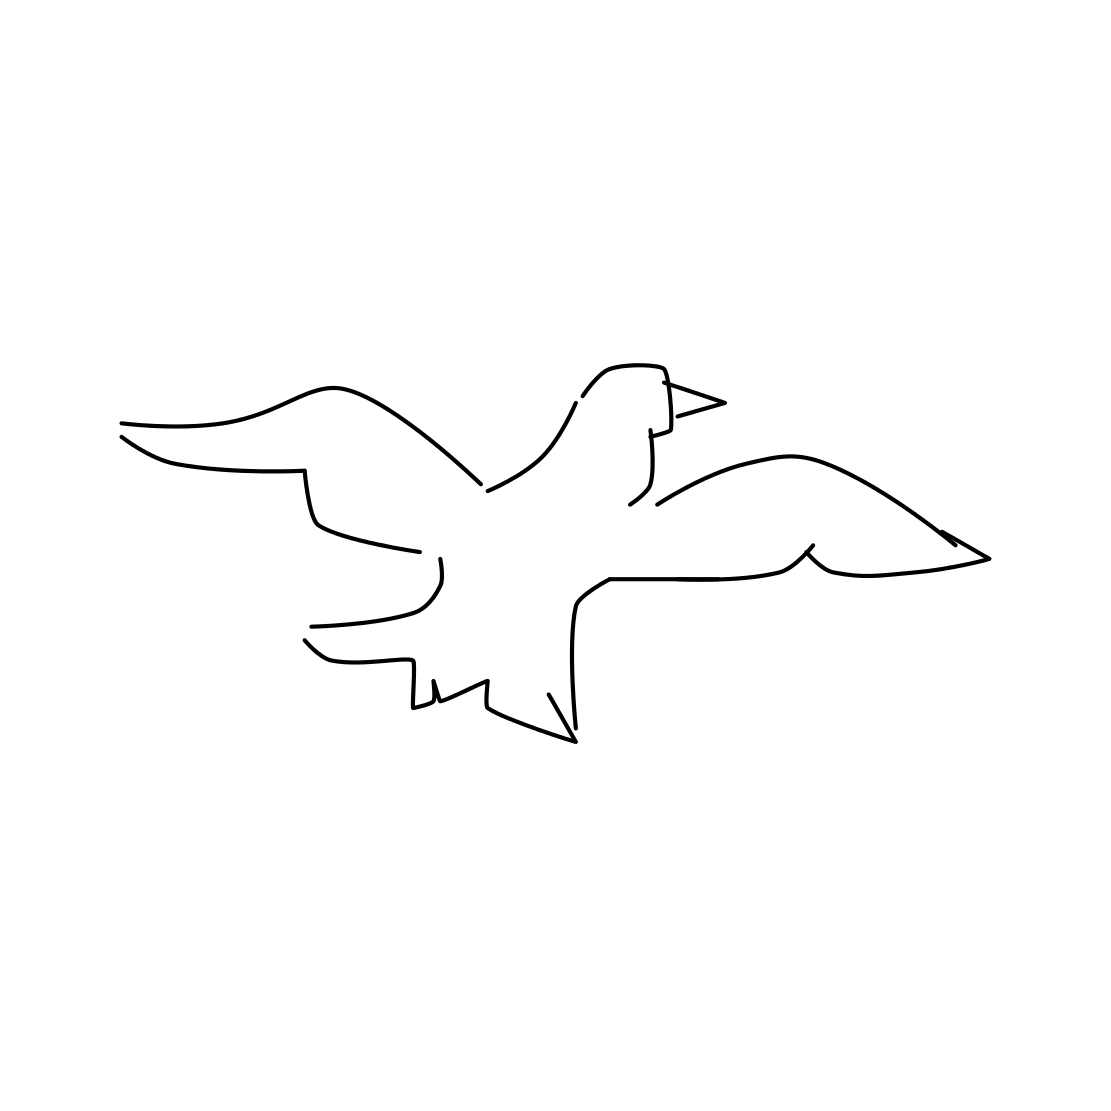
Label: flying bird